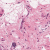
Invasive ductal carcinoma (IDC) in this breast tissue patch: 0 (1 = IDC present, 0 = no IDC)